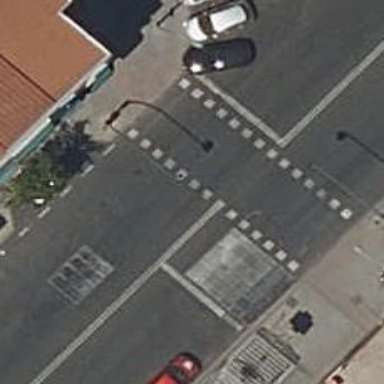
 there are traffic signals and zebra crossing."